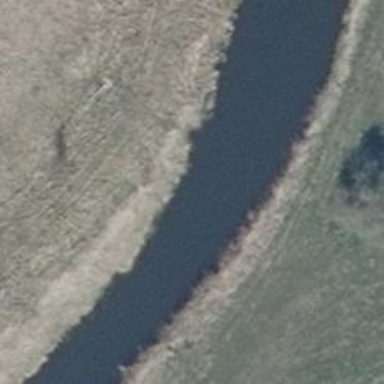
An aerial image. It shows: Beautiful view of river.